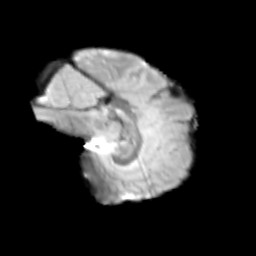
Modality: T2w
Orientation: sagittal
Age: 13
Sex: female
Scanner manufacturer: siemens
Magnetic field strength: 3 T
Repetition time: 3.8 s
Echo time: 0.07 s